Question: My problem is that the colors form three blocks of color corresponding to the three levels of the variable Atr, instead of repeating each color. I would like that each bar is formed by as blocks as End_positions are in each chromosome.
Actually, I have found <URL>:
And his issue is my solution. I have tried to copy exactly his code but replacing the values but it does not work.
Also I would appreciate some suggestions in order to improve the visualization of this graph.
'''
ggplot(df2, aes(x = Chromosome, y = End_position, fill = Atr, label = End_position)) +
geom_bar(stat = "identity") +
geom_text(size = 3, position = position_stack(vjust = 0.5))+
ggtitle('Stacked chromosome')
'''
the table:
'''
Chromosome End_position Atr
1 chr1 35383099 PI
2 chr2 <PHONE> PI
3 chr2 <PHONE> PS
4 chr2 <PHONE> PI
5 chr2 1 PS
6 chr3 <PHONE> PI
7 chr3 22582715 PS
8 chr3 <PHONE> PI
9 chr3 399713 PS
10 chr3 807853 PI
'''
And the current graph:

Thanks a lot, best rewards,
Daniel.
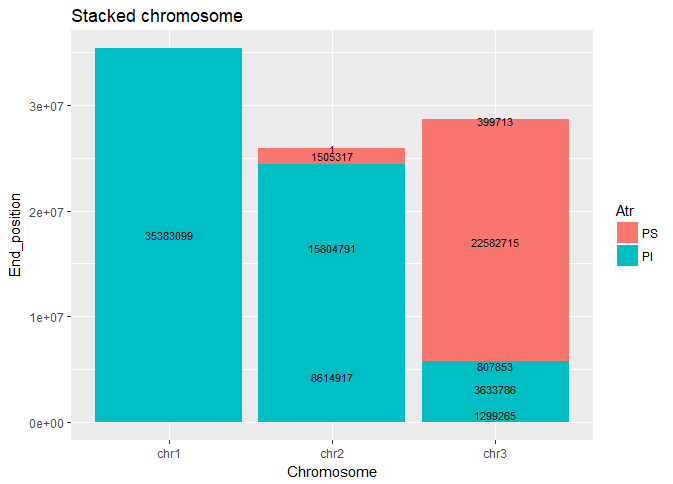
Answer: Are you expecting something like the following?
<URL>
Code used:
'''
ggplot(df2,
aes(x = Chromosome, y = End_position,
group = seq(1, nrow(df2)), # or seq(nrow(df2), 1)
fill = Atr, label = End_position)) +
geom_bar(stat = "identity", color = "black") +
geom_text(size = 3, position = position_stack(vjust = 0.5))+
ggtitle('Stacked chromosome')
'''
The difference from your original code is the inclusion of 'group = seq(1, nrow(df2))' in the top level aesthetics.
This forces ggplot to treat each row of the data frame as a separate group, so that rows with the same 'fill' value are not grouped together in 'geom_bar()', and instead follows the row order in your data frame.
'seq(nrow(df2), 1)' would achieve the same objective, but in reverse order.